Question: I'm trying to learn how to use Neo4j cypher with QueryDSL. So I downloaded the sources from the <URL>, and imported the project into eclipse as a . However, when i try to compile and run the tests, i get a bunch of errors that a Q{Something} class cannot be resolved, for example:
'''
QPerson cannot be resolved to a type
'''
Here is a screenshot:

Did i forget to configure something? I couldn't find any tutorial about it or anything that states that i need to do anything special...
What is wrong?
Thanks!
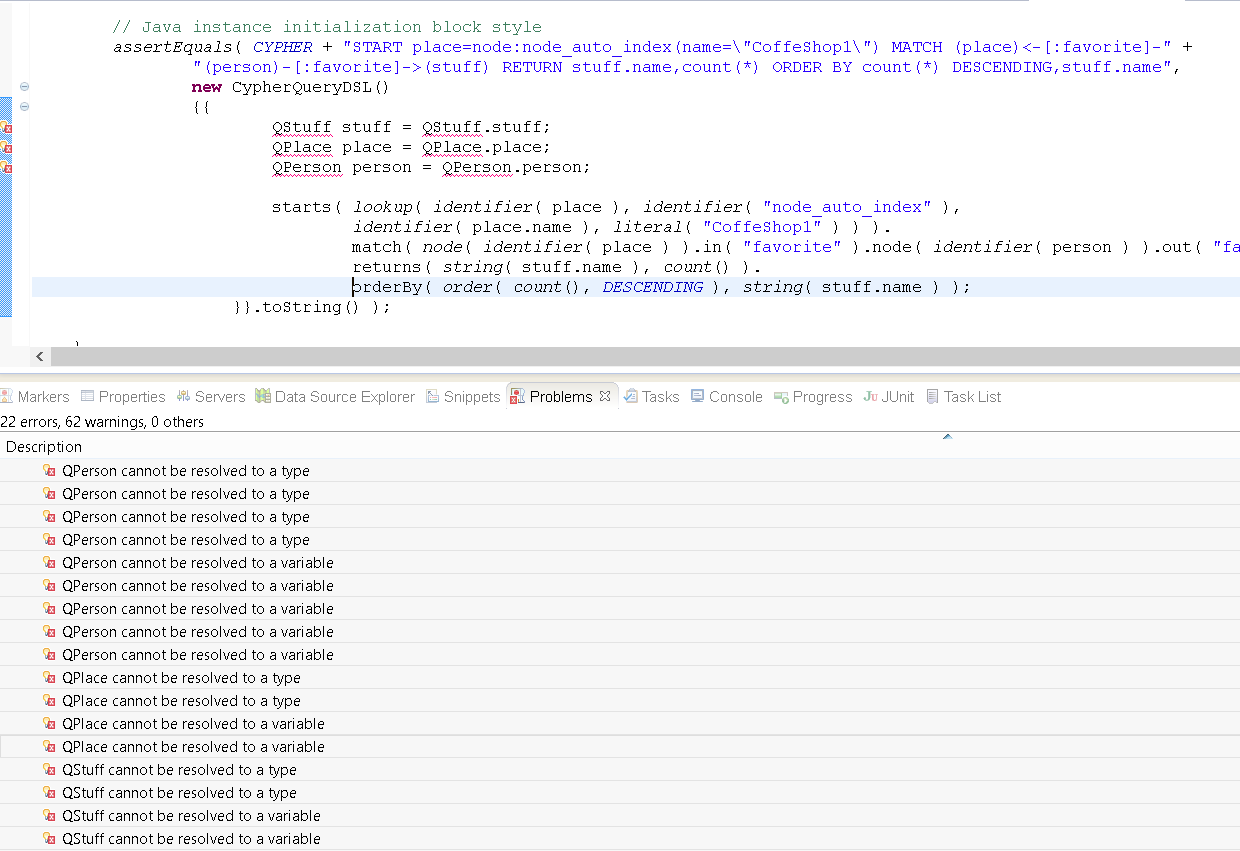
Answer: Those "Q" files need to be generated by QueryDSL. The "maven-apt-plugin" takes care of this. The pom below shows what you need:
'''
<project xmlns="http://maven.apache.org/POM/4.0.0" xmlns:xsi="http://www.w3.org/2001/XMLSchema-instance"
xsi:schemaLocation="http://maven.apache.org/POM/4.0.0 http://maven.apache.org/xsd/maven-4.0.0.xsd">
<modelVersion>4.0.0</modelVersion>
<groupId>com.github.timmystorms</groupId>
<artifactId>neo4j-querydsl</artifactId>
<version>0.0.1-SNAPSHOT</version>
<build>
<plugins>
<plugin>
<groupId>com.mysema.maven</groupId>
<artifactId>maven-apt-plugin</artifactId>
<version>1.0.4</version>
<configuration>
<processor>com.mysema.query.apt.QuerydslAnnotationProcessor</processor>
</configuration>
<executions>
<execution>
<id>sources</id>
<phase>generate-sources</phase>
<goals>
<goal>process</goal>
</goals>
<configuration>
<outputDirectory>src/main/java</outputDirectory>
</configuration>
</execution>
</executions>
</plugin>
</plugins>
<pluginManagement>
<plugins>
<plugin>
<groupId>org.eclipse.m2e</groupId>
<artifactId>lifecycle-mapping</artifactId>
<version>1.0.0</version>
<configuration>
<lifecycleMappingMetadata>
<pluginExecutions>
<pluginExecution>
<pluginExecutionFilter>
<groupId>com.mysema.maven</groupId>
<artifactId>maven-apt-plugin</artifactId>
<versionRange>[1.0.2,)</versionRange>
<goals>
<goal>process</goal>
</goals>
</pluginExecutionFilter>
<action>
<execute />
</action>
</pluginExecution>
</pluginExecutions>
</lifecycleMappingMetadata>
</configuration>
</plugin>
</plugins>
</pluginManagement>
</build>
<dependencies>
<dependency>
<groupId>org.neo4j</groupId>
<artifactId>neo4j</artifactId>
<version>1.9.RC1</version>
</dependency>
<dependency>
<groupId>org.neo4j</groupId>
<artifactId>neo4j-cypher-dsl</artifactId>
<version>1.9.M04</version>
</dependency>
<dependency>
<groupId>com.mysema.querydsl</groupId>
<artifactId>querydsl-core</artifactId>
<version>2.8.0</version>
</dependency>
<dependency>
<groupId>com.mysema.querydsl</groupId>
<artifactId>querydsl-apt</artifactId>
<version>2.8.0</version>
</dependency>
<dependency>
<groupId>com.mysema.querydsl</groupId>
<artifactId>querydsl-lucene</artifactId>
<version>2.8.0</version>
<exclusions>
<exclusion>
<groupId>org.apache.lucene</groupId>
<artifactId>lucene-core</artifactId>
</exclusion>
</exclusions>
</dependency>
<!-- Optional test dependencies -->
<dependency>
<groupId>junit</groupId>
<artifactId>junit</artifactId>
<version>4.11</version>
<scope>test</scope>
</dependency>
</dependencies>
</project>
'''
Check out my <URL> that tests this setup. Just build with your code with e.g. 'mvn clean install'.